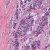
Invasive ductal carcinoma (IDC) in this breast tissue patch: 1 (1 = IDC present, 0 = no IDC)